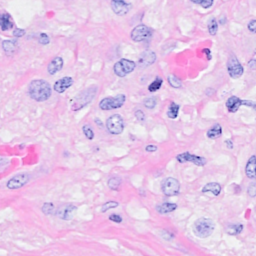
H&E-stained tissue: Breast